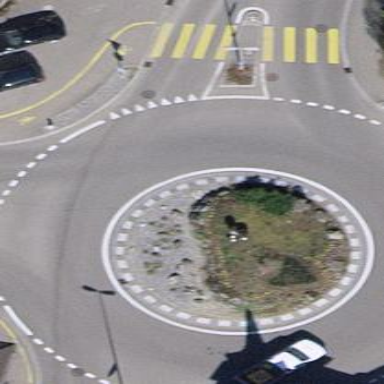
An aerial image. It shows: Tertiary road with asphalt surface leading to roundabout.